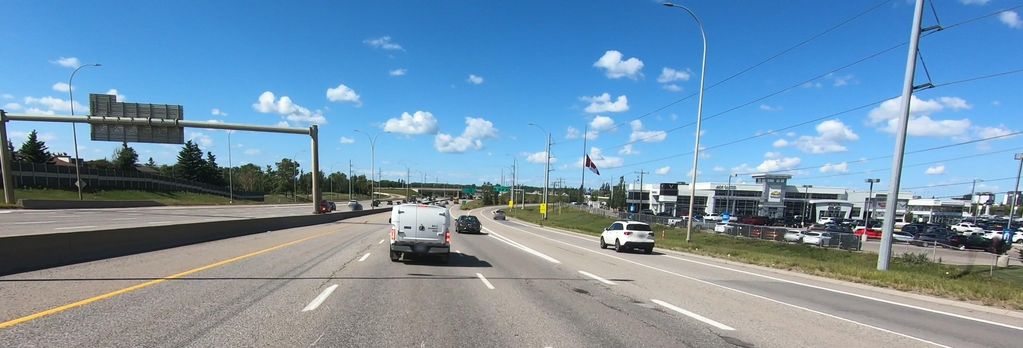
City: calgary